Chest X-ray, PA view. Patient: 56 years old, sex M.
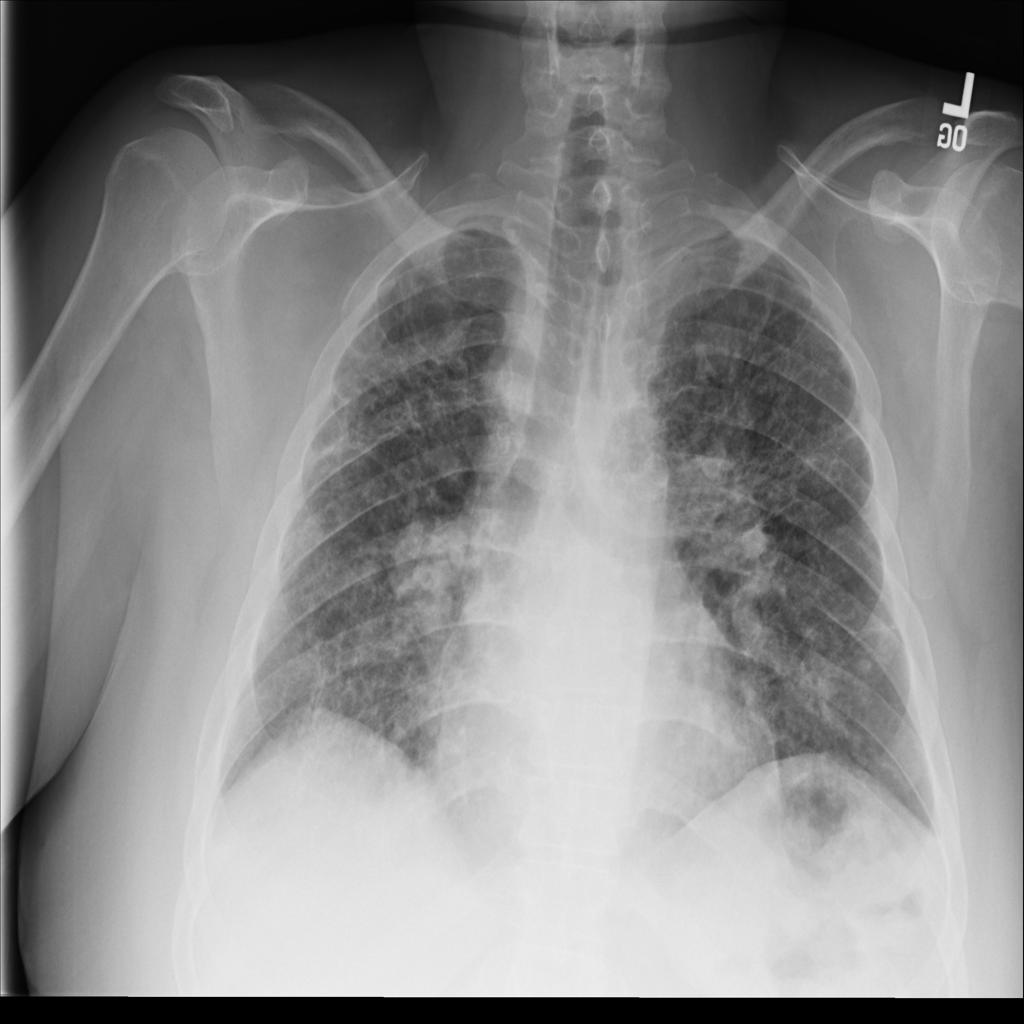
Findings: Infiltration